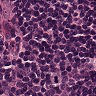
Metastatic tissue present: no